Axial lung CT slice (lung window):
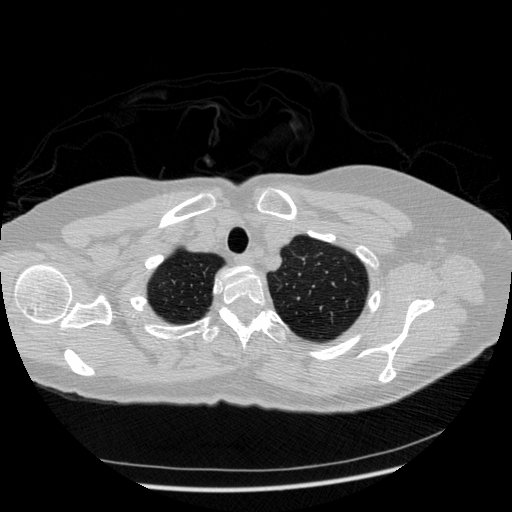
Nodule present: no